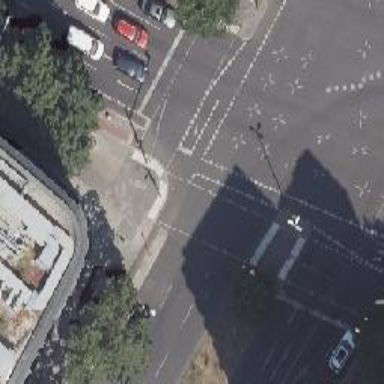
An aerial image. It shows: Asphalt footway with marked crossing equipped with traffic signals.